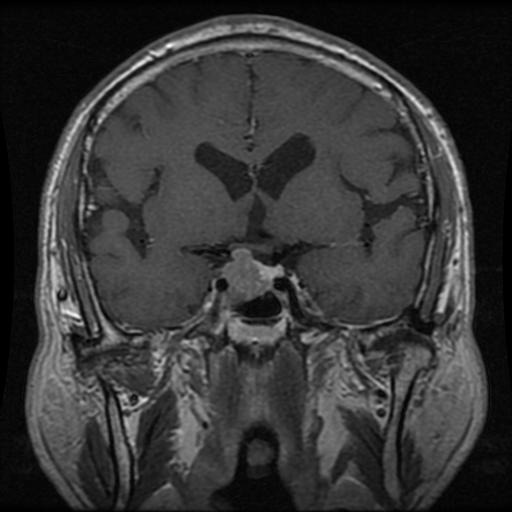
Label: pituitary